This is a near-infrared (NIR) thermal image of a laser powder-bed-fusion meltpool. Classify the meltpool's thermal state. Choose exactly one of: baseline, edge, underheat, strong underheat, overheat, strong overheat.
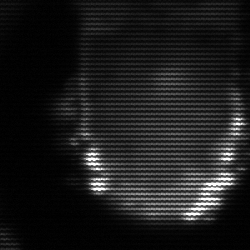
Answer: baseline